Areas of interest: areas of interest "Pine Waves Swimming Pool"
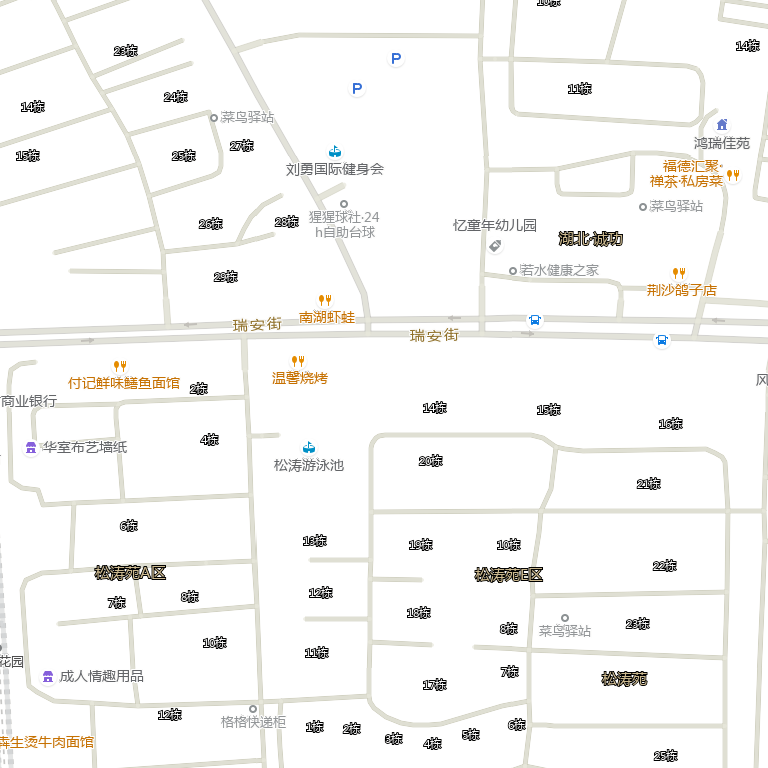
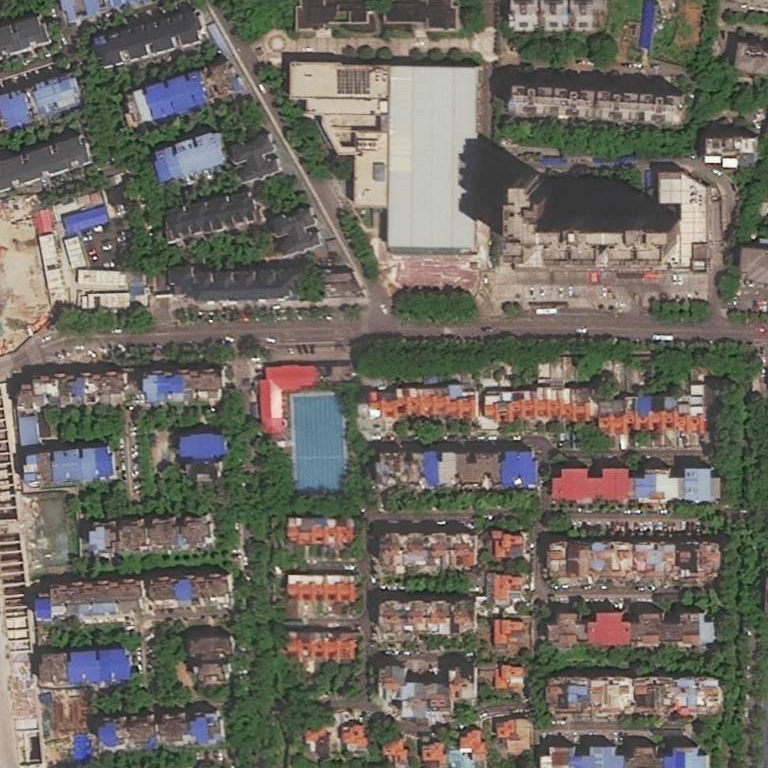